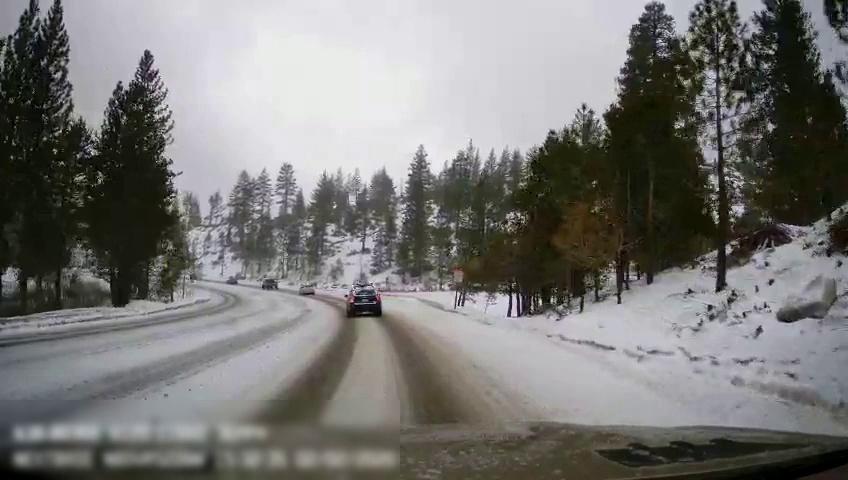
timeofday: Day
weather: Snowy
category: Drivable Space
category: Vehicles | Car
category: Vehicles | Truck
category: Vehicles | Car
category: Traffic | Signs